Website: lowes
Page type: customer-info-address
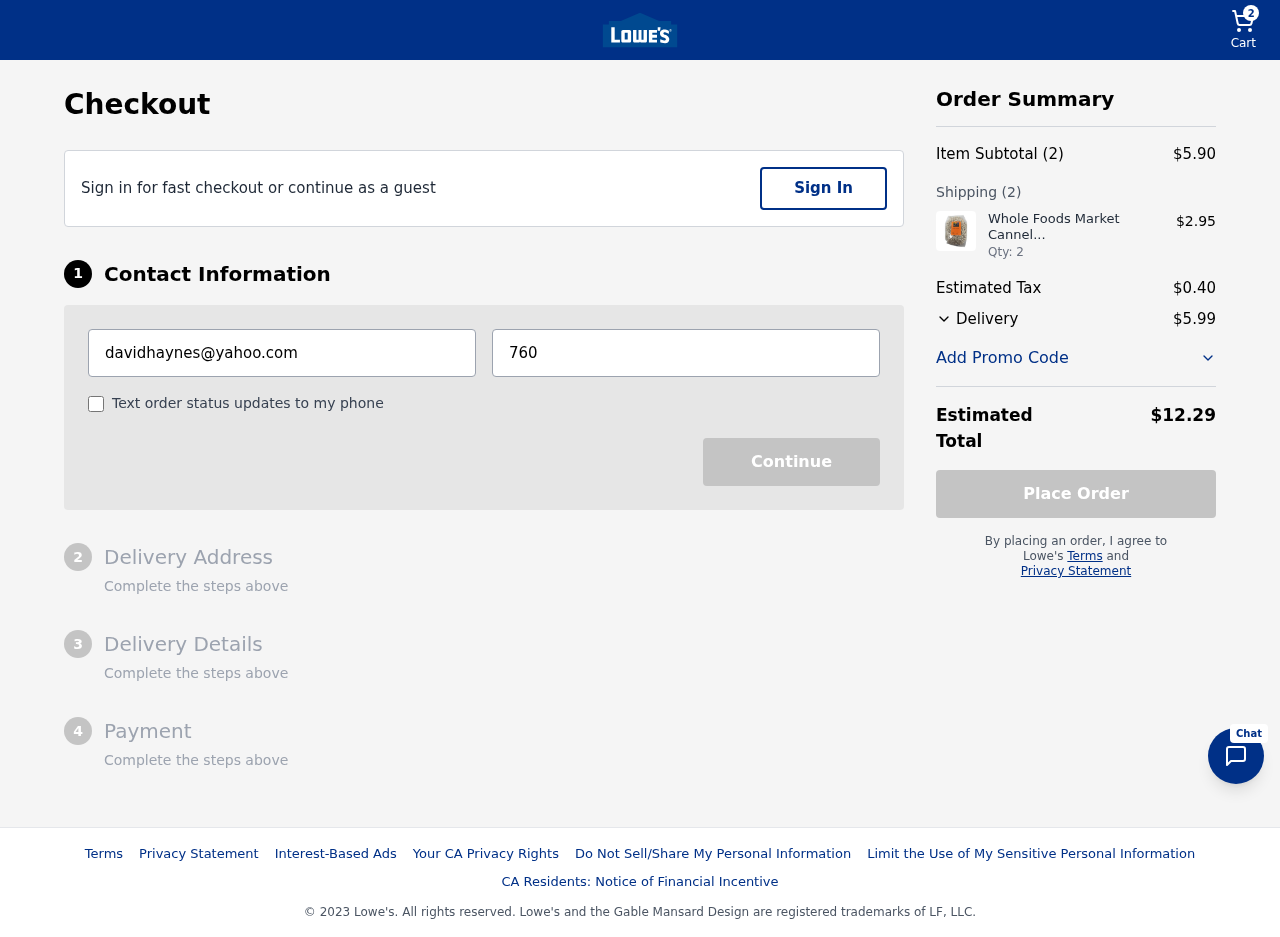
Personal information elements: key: PII_EMAIL
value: davidhaynes@yahoo.com
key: PII_PHONE
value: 7609449996
Product elements: key: PRODUCT1_NAME
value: Whole Foods Market Cannellini Beans, 250 g
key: PRODUCT1_PRICE
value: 2.95
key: PRODUCT1_QUANTITY
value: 2
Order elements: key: ORDER_NUM_ITEMS
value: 2
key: ORDER_SUBTOTAL
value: $5.90
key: ORDER_NUM_ITEMS2
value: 2
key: ORDER_TAX
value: $0.40
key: ORDER_SHIPPING_COST
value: $5.99
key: ORDER_TOTAL
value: $12.29